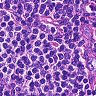
Metastatic tissue present: no